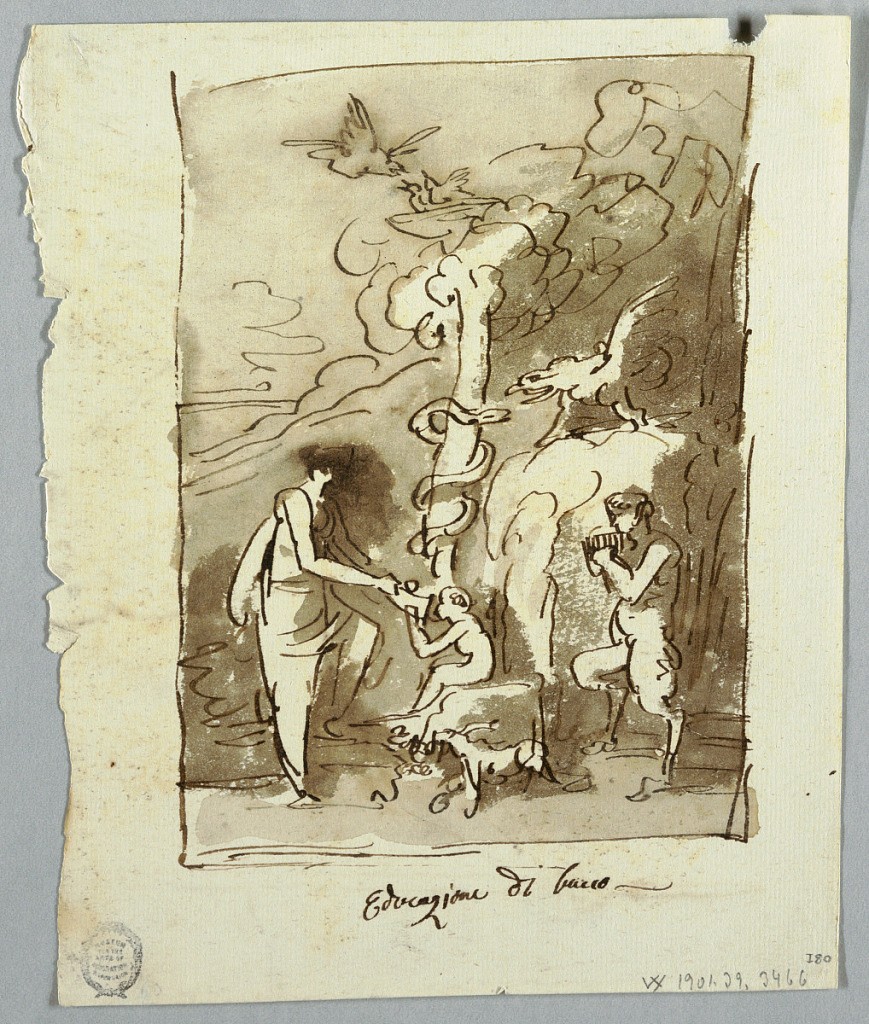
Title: Drawing
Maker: Felice Giani, Italian, 1758–1823
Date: About 1820
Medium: Pencil, pen, ink. Greyish brown water-color wash. Paper.
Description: The infant is shown in profile, seated beneath a tree and drinking from a horn, a nymph, standing at left, is extending to him. A small goat eats before the seat of Bacchus. A satyr stands at right, and blows a pan flute. A snake is wound around the tree and is inimically looked at by an eagle. A bird flies toward a nest with two young ones on top of the tree. Reverse, horizontally: upper part of a naked classical warrior with shield and a spear.